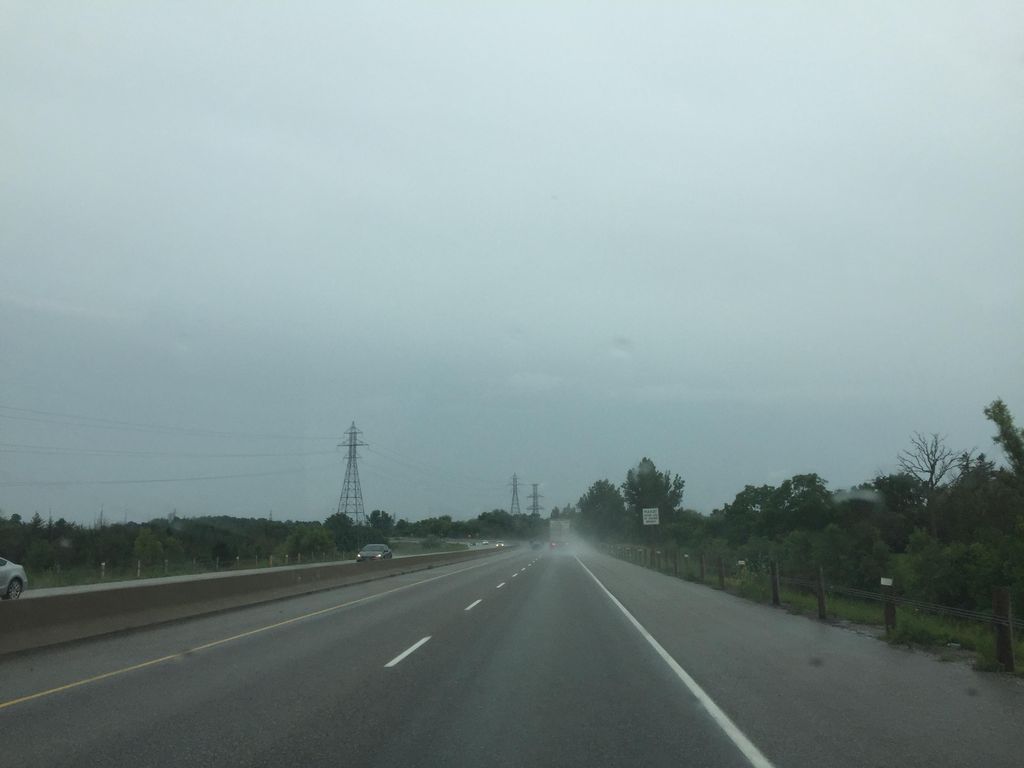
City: kitchener-waterloo